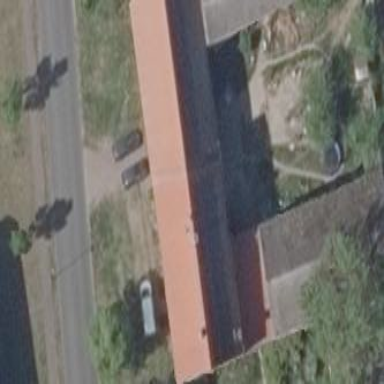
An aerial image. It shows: Gabled building with roof oriented along its structure.